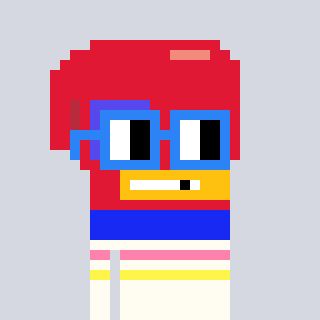
a pixel art character with square blue glasses, a boxing glove-shaped head and a grayscale-colored body on a cool background